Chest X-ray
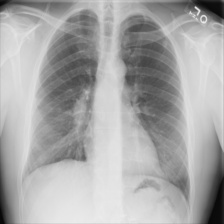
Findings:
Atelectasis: negative
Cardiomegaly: negative
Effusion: negative
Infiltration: negative
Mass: positive
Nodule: negative
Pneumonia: negative
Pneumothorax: negative
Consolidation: negative
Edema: negative
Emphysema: negative
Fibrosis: negative
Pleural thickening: negative
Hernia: negative